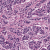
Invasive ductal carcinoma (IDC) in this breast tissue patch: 1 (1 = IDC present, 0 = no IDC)